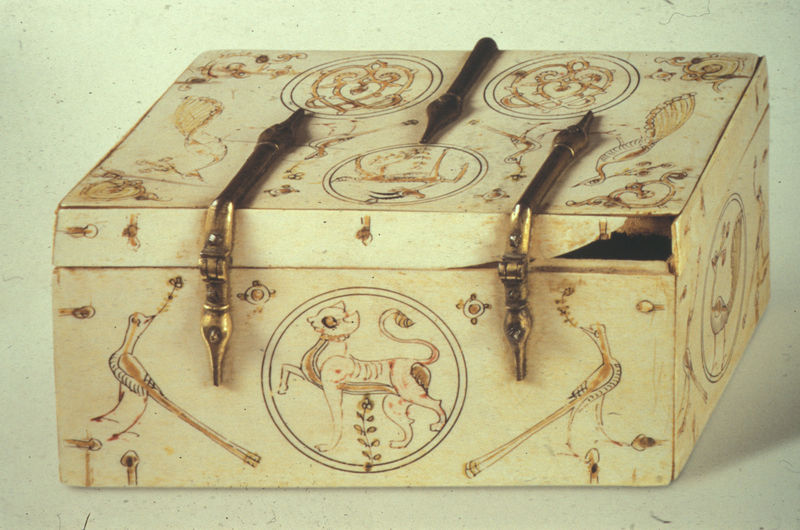
Titel: Kästchen aus Sizilien, bemalt, Rückseite
Standort: Doha (Katar)
Institution: Museum of Islamic Art
Schlagwörter: blätter, vogel, weiß, gelb, grün, blume, blumen, braun, bunt, hell, holz, schmuck, schwarz, zeichen, zeichnung, blüten, hund, rot, schloss, tier, tiere, beige, malerei, muster, ornament, alt, federn, rahmen, bild, vögel, gold, drei, blatt, pflanze, pflanzen, kreis, rund, ranken, schwanz, schweif, farbig, creme, linien, rand, ornamente, verzierung, metall, pfoten, nägel, geschlossen, bemalt, foto, fotografie, photographie, katze, eisen, truhe, deckel, messing, dose, eckig, medaillon, zweig, loch, kreise, kiste, schachtel, pfau, intarsie, kasten, photo, verziert, scharniere, kaputt, scharnier, fabelwesen, löwe, beschlag, verschluß, schatulle, emblem, bemalung, kästchen, gebrannt, verzierungen, beschläge, schatz, schließe, schrauben, schlösser, verschlossen, elfenbein, zeichnungen, brennerei, tiger, büchse, beschädigt, golg, schmuckkästchen, pfauen, schließen, encaustic, elfenbeinschatulle, schrnier, verschliß, verschlüsse, vöhel, holzkästchen, schwnz, großkiste, aholzkästchen, verrschluss, holzbrand